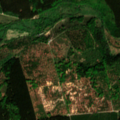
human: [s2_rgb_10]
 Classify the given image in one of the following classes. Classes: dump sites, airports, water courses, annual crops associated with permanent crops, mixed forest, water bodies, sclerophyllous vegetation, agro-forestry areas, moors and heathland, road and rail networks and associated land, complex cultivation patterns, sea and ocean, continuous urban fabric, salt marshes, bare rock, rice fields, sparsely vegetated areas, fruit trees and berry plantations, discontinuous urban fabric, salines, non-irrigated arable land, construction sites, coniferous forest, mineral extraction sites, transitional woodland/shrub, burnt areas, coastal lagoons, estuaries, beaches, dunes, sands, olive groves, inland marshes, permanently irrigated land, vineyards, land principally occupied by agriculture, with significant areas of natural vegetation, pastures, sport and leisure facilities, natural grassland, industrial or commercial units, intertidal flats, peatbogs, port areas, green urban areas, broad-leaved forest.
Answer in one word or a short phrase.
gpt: complex cultivation patterns, land principally occupied by agriculture, with significant areas of natural vegetation, coniferous forest, mixed forest, transitional woodland/shrub